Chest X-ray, PA view. Patient: 28 years old, sex F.
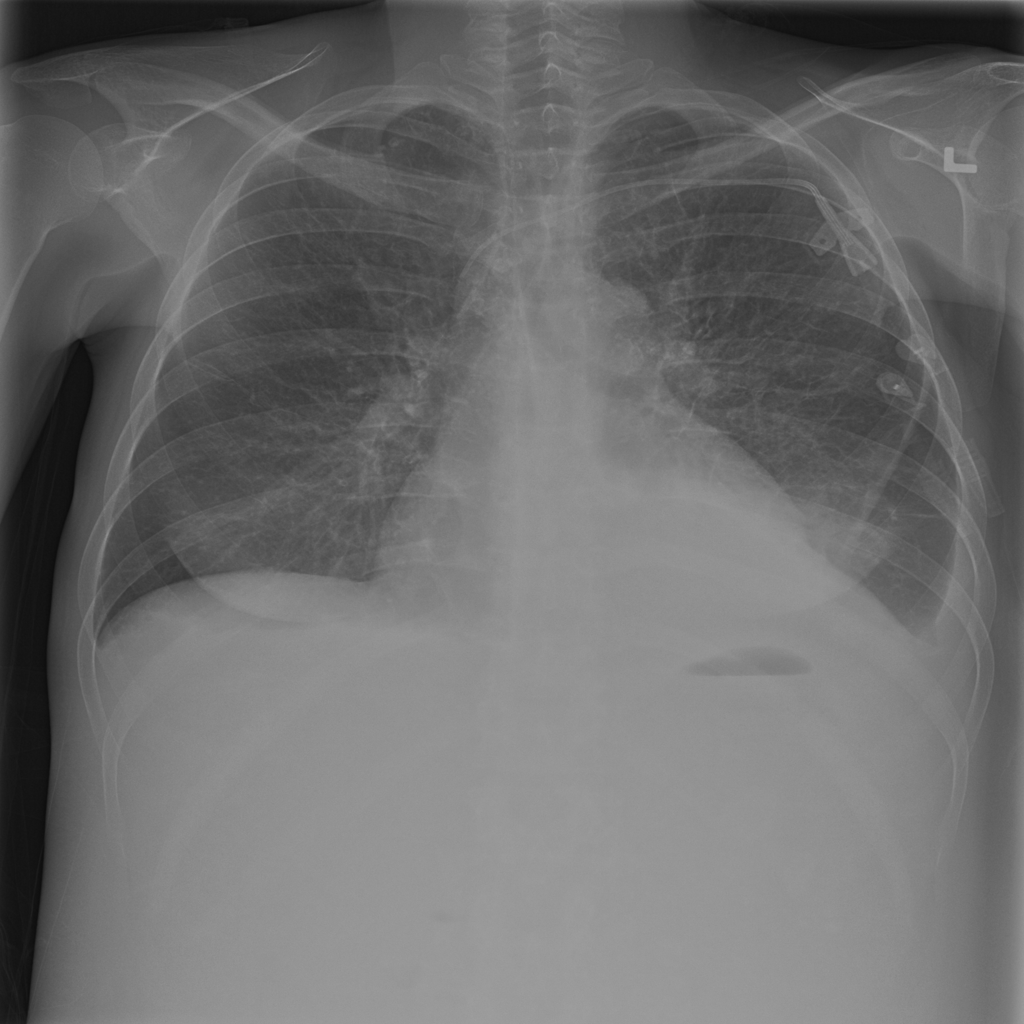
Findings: Atelectasis, Effusion, Infiltration